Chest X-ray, PA view. Patient: 44 years old, sex F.
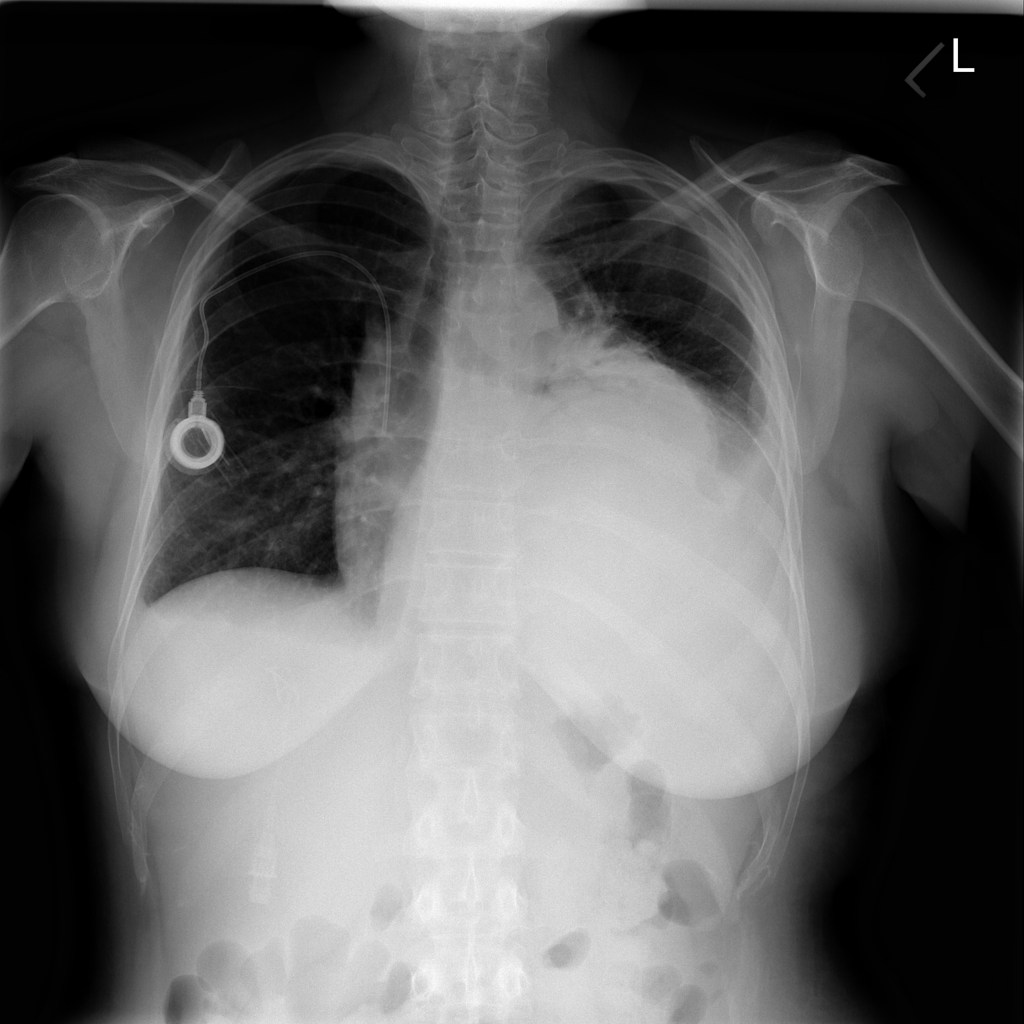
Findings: Effusion, Mass